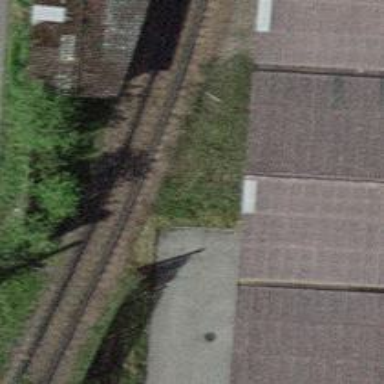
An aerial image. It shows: Railway switch.